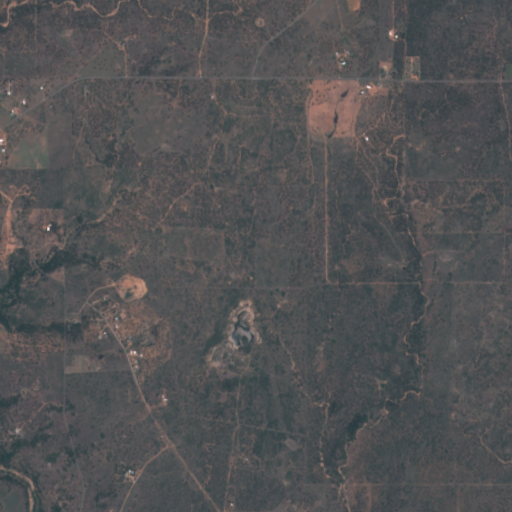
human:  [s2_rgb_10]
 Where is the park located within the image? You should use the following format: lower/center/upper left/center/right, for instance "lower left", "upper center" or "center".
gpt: The park is located in the upper right of the image.
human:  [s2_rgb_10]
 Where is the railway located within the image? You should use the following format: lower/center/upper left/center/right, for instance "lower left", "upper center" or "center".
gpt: The railway is located in the lower left of the image.
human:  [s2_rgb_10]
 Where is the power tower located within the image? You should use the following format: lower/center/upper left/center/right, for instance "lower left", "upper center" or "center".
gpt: There is no power tower in the image.